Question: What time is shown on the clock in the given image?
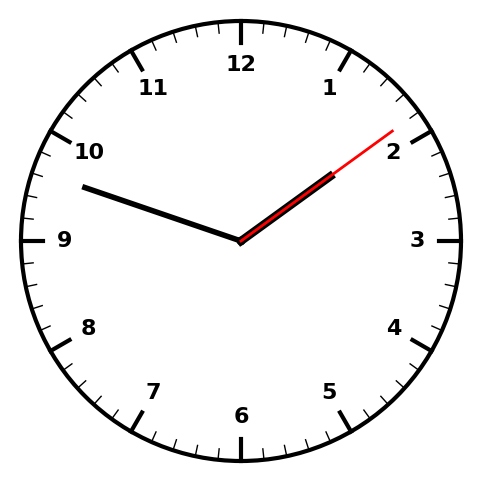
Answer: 01:48:09